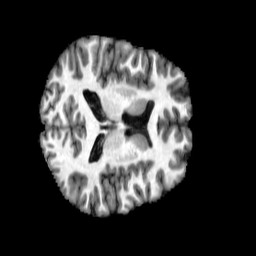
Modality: T1w
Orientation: axial
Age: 26
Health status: healthy
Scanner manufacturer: philips
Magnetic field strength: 3 T
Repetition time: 0.007843 s
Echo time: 0.003608 s